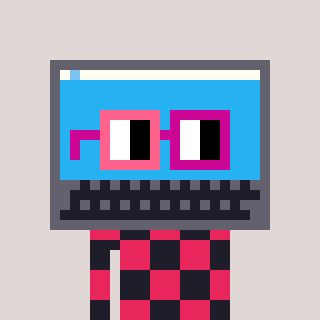
a pixel art character with square pink and red glasses, a laptop-shaped head and a grayscale-colored body on a warm background